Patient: sex F, age 68
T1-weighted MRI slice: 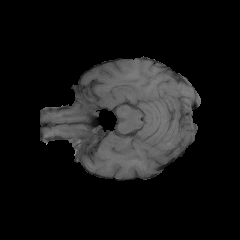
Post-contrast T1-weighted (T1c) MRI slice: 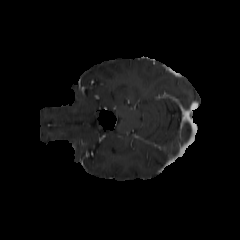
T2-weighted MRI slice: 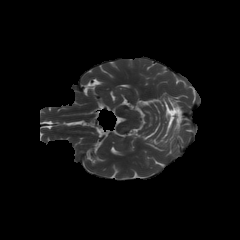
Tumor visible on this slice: no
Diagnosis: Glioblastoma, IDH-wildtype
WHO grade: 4